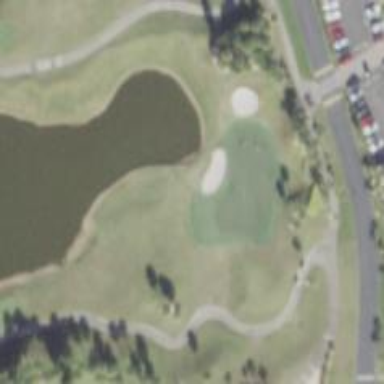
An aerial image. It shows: Golf hole.